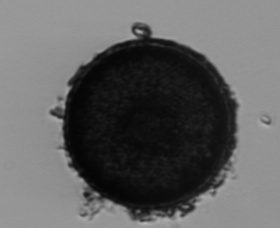
Label: Coscinodiscus